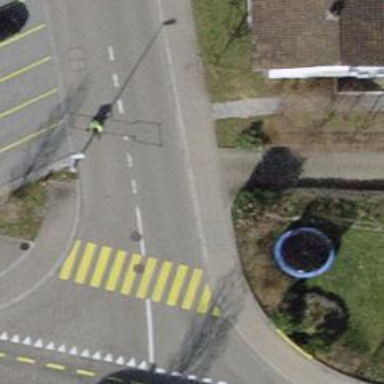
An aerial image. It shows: Residential road with asphalt surface and sidewalk on the left.